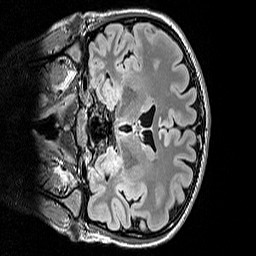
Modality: FLAIR
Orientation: coronal
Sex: female
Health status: ill
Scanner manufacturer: siemens
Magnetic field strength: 3 T
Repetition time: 5 s
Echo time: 0.388 s